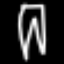
Label: pants